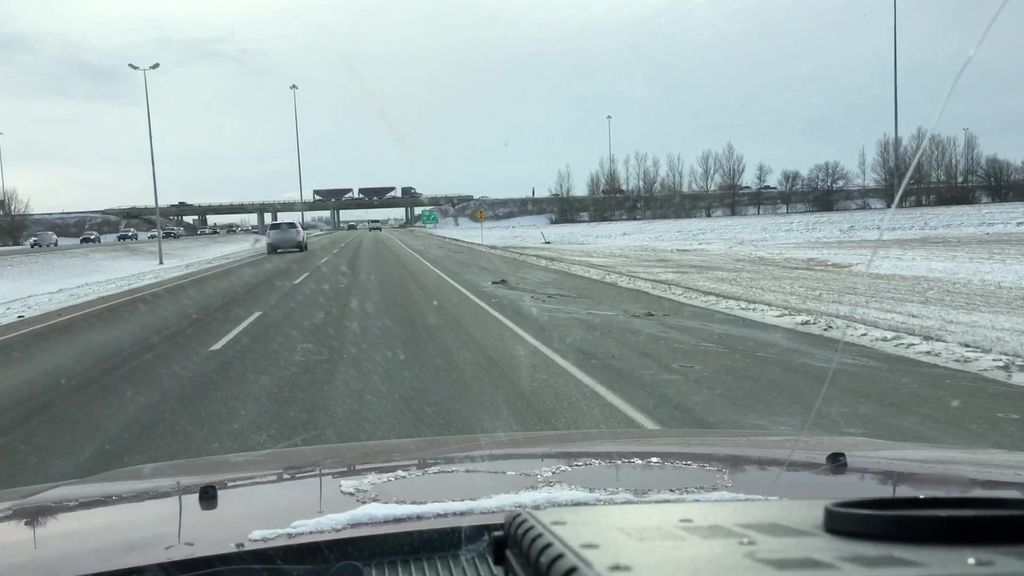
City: saskatoon